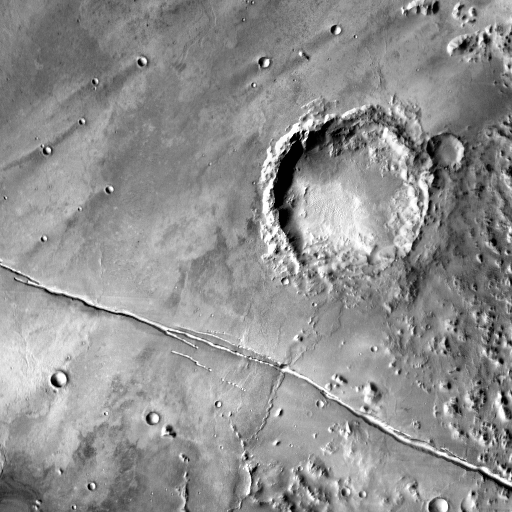
Crater classes present: Background, Other, Buried